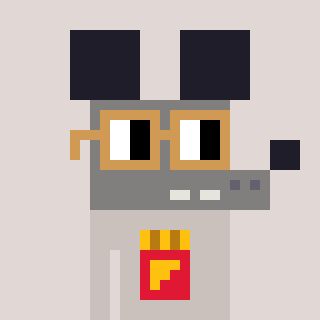
a pixel art character with square brown glasses, a mouse-shaped head and a foggrey-colored body on a warm background